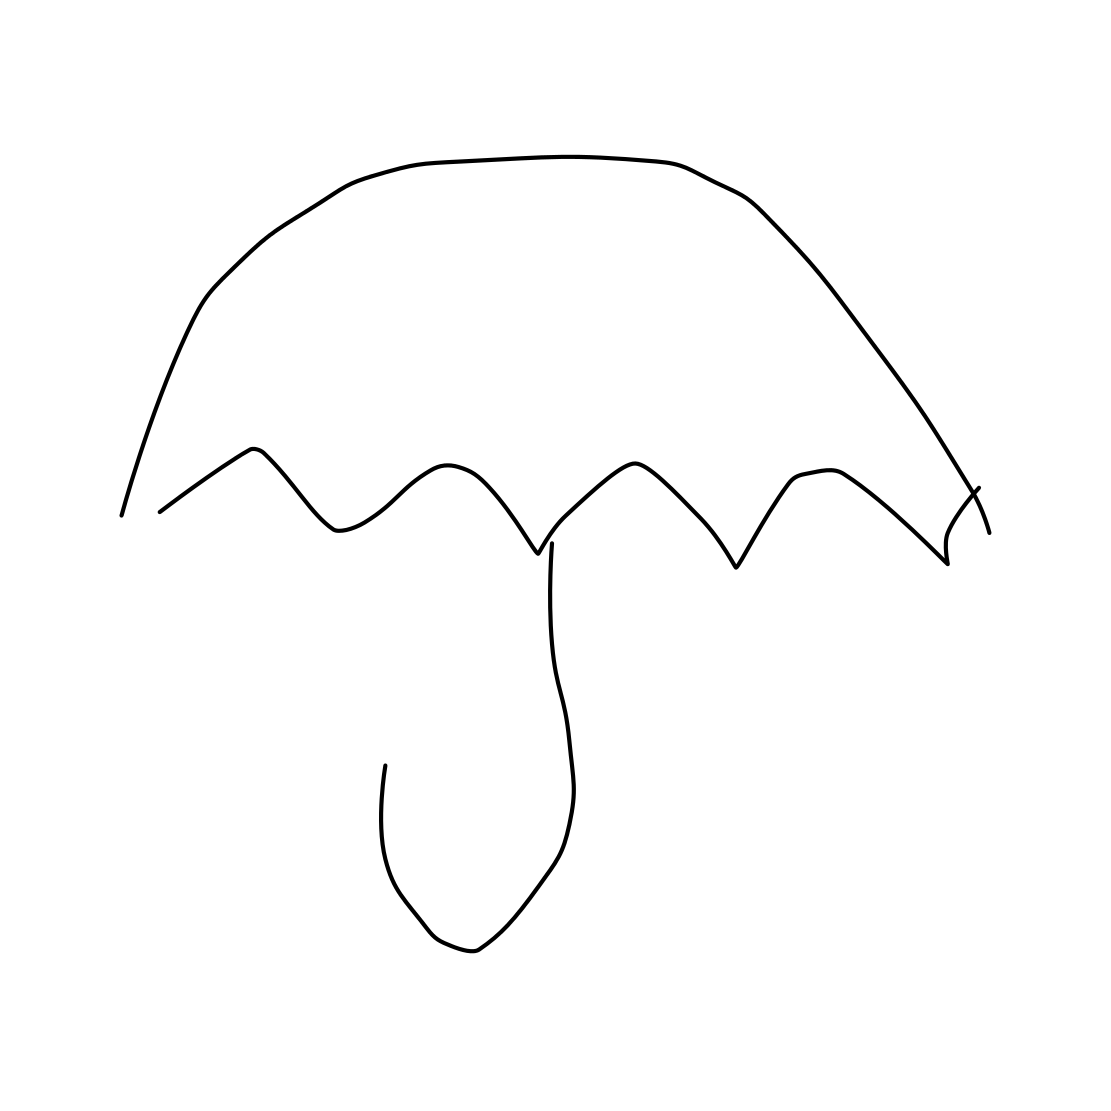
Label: umbrella